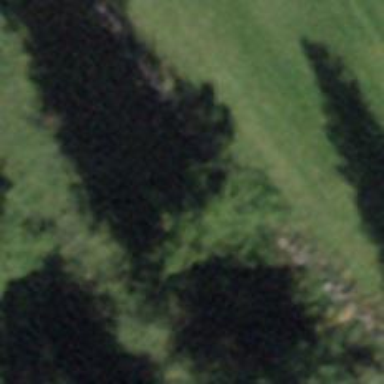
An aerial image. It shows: Single tag "natural: tree."